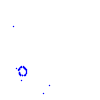
Particle: proton